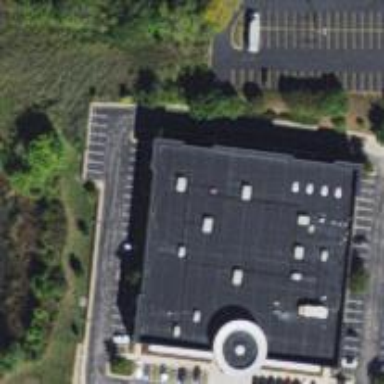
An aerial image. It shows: Commercial building that houses fitness center.